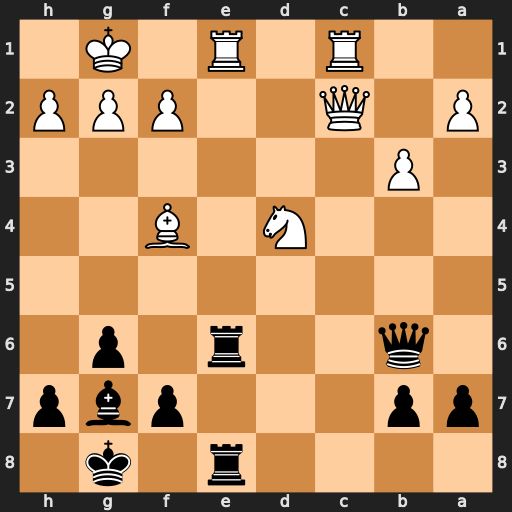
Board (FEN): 4r1k1/pp3pbp/1q2r1p1/8/3N1B2/1P6/P1Q2PPP/2R1R1K1
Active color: b
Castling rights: -
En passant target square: -
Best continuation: Rxe1+ Rxe1 Rxe1#